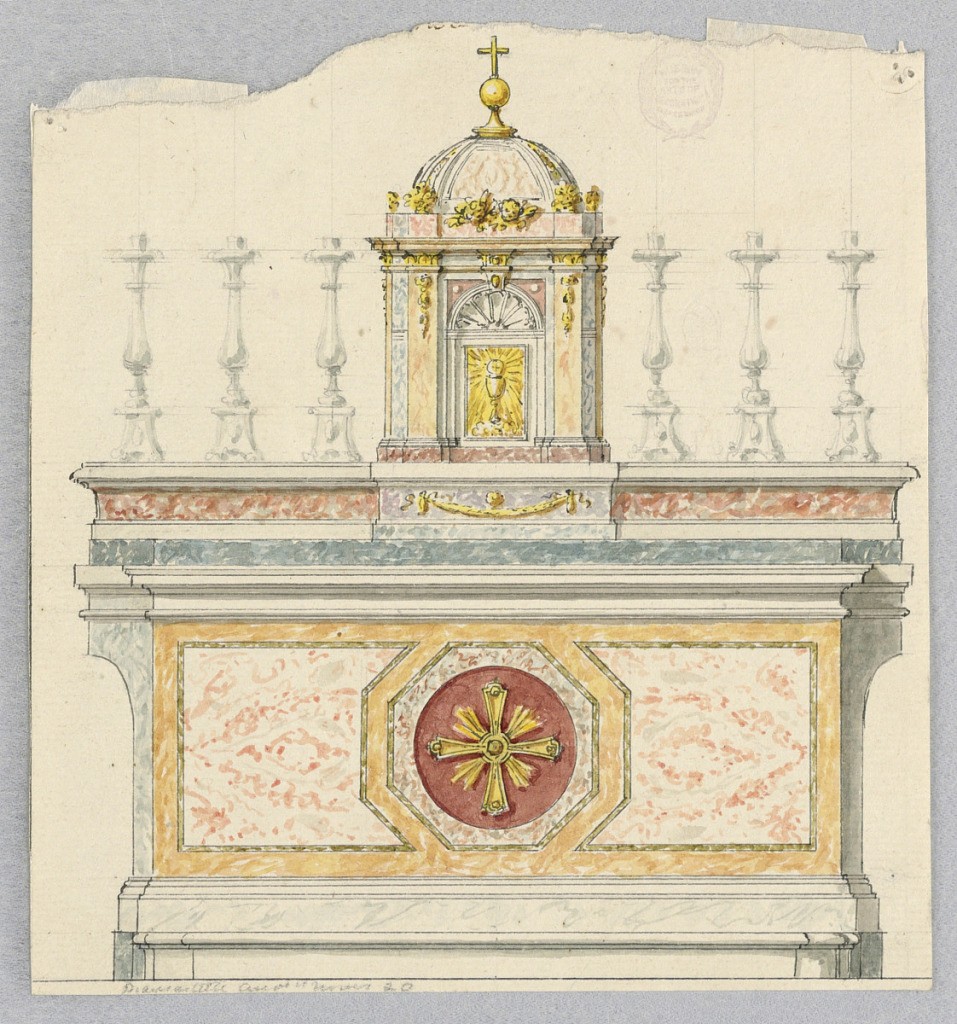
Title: Project for an altar: intended to be executed with colored marble and gilded bronze
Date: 1780–1800
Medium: Pencil, pen, black ink, brush and various water colors on light creamy paper
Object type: Drawing
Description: Vertical composition showing the elevation of an altar with one step leading up. The front is decorated with a cross in a circle in an octagonal panel. The center of the ledge has a tabernacle flanked by six candelabra with three on each side.